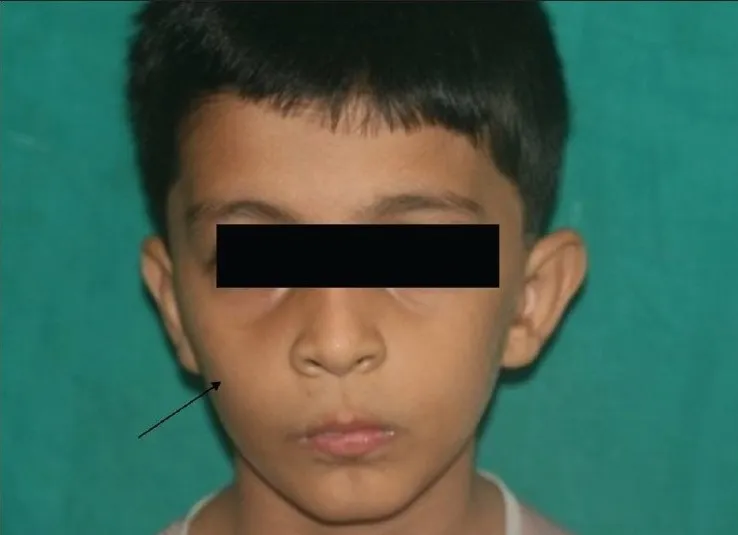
Clinically shows asymmetry on right side of face.
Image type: medical_photograph (oral_photograph)